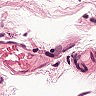
Metastatic tissue present: no